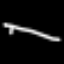
Label: line